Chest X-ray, PA view. Patient: 50 years old, sex M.
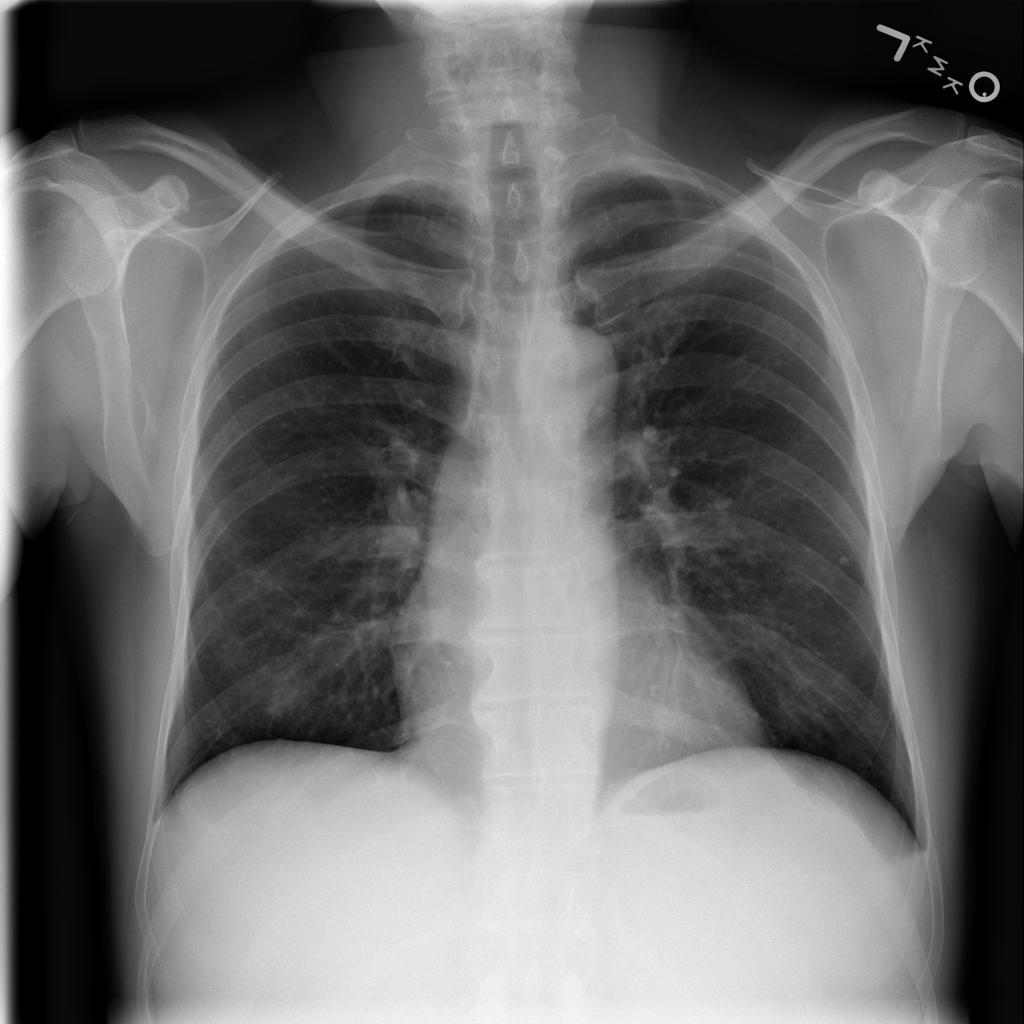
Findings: No Finding